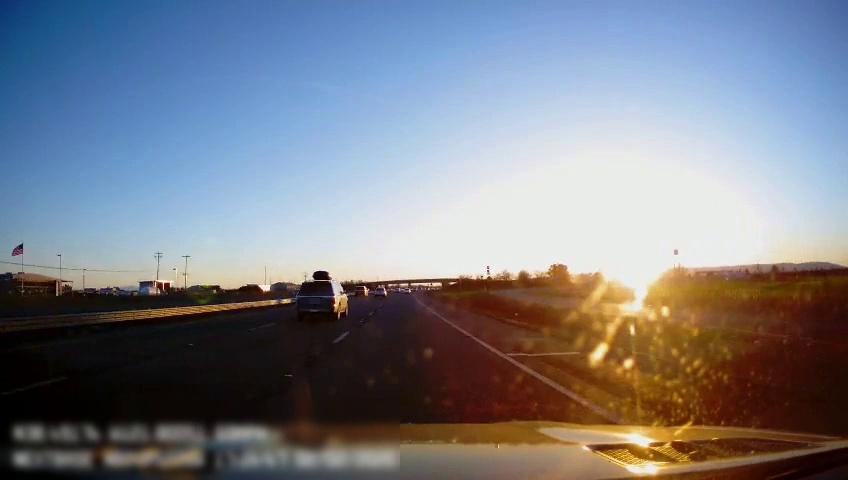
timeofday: Day
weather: Sunny
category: Drivable Space
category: Vehicles | SUV
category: Vehicles | SUV
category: Vehicles | SUV
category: Lanes | Alternate Lane
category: Lanes | Alternate Lane
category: Lanes | Current Lane
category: Lanes | Alternate Lane
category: Lanes | Alternate Lane